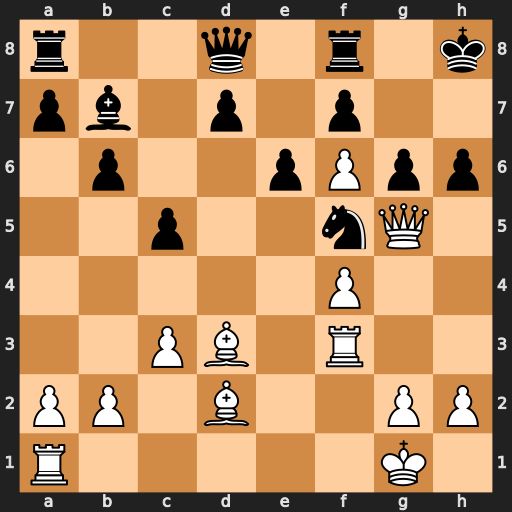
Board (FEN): r2q1r1k/pb1p1p2/1p2pPpp/2p2nQ1/5P2/2PB1R2/PP1B2PP/R5K1
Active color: w
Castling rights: -
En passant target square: -
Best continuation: Rh3 Kg8 Rxh6 Qxf6 Qxf6